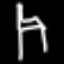
Label: chair